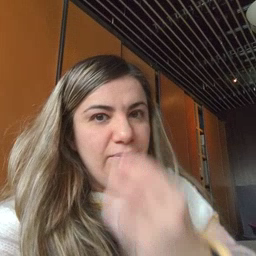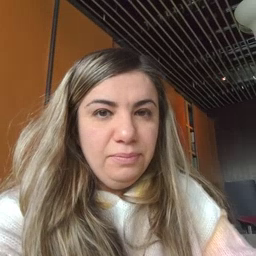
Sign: clown